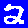
Digit: 2